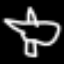
Label: airplane